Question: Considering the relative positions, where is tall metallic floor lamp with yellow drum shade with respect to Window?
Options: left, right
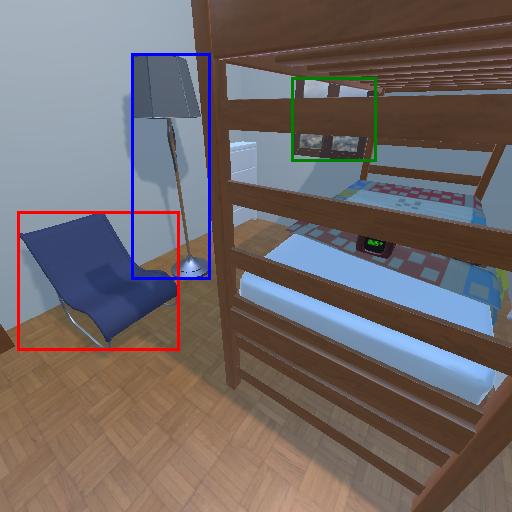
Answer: left